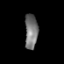
Tissue: prostate
Cell type: B cells
Senescence score: 0.684
Nuclear area (px): 437
Mean DAPI intensity: 118.554